Question: I have used search contract in my application and it also works great.
But there are properties for in 'Package.appxmanifest' like
- 'Executable'- 'Entry point'- 'Start page'
What do they mean? I tried putting some values in it but no use.

can anyone please explain what these options are there for?
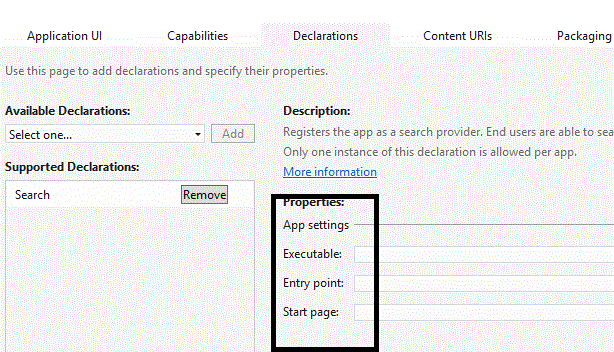
Answer: Executable & Entry Point are specific to C++ apps where you need to specify the executable and entry point to run when the contract is activated.
The Start Page is specific to JavaScript-based apps - where you specify the starting HTML page.